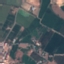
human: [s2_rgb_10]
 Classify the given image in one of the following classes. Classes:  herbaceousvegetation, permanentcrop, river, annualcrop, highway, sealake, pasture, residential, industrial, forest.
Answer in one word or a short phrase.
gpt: PermanentCrop